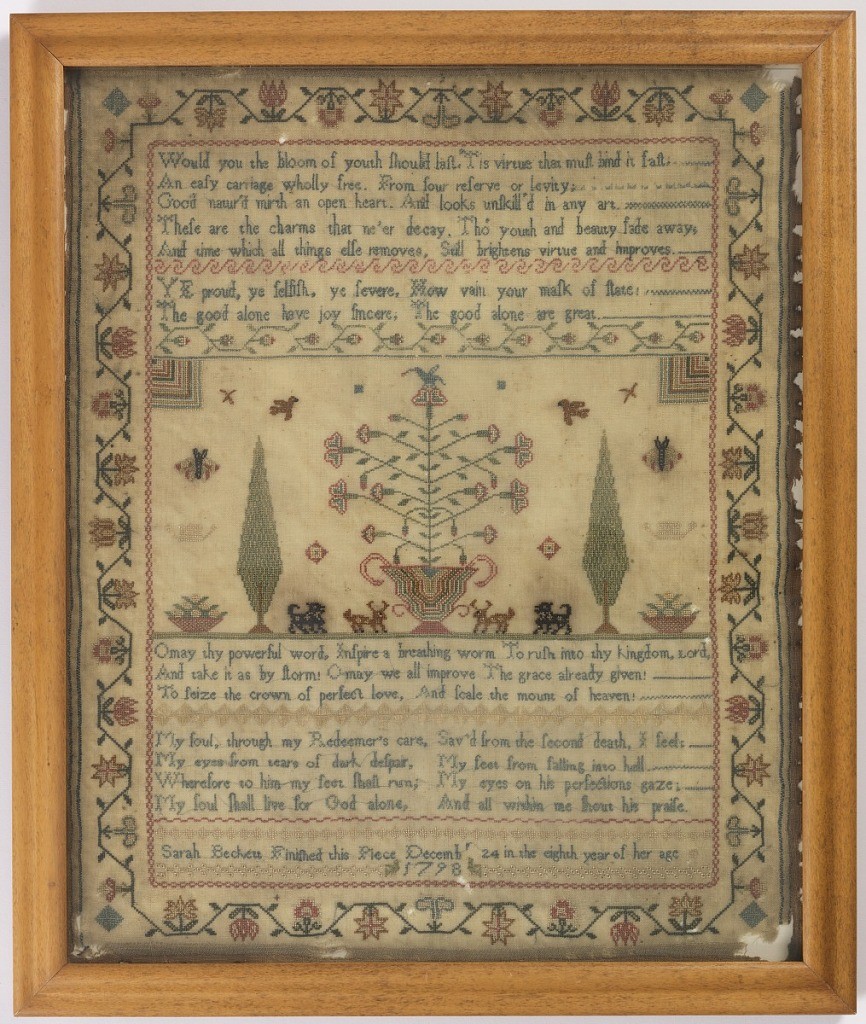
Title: Sampler
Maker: Sarah Beckett
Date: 1798
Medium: silk embroidery on wool foundation Technique: cross-stitch embroidery on plain weave
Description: Finely worked in colored silks on a natural ground, with verses, flowering trees, animals, and a stylized running vine border.